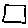
Label: square